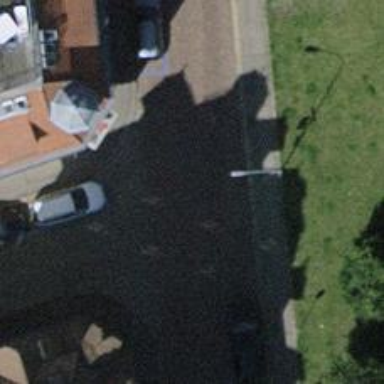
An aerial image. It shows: Residential road with sett surface and sidewalk on the left.